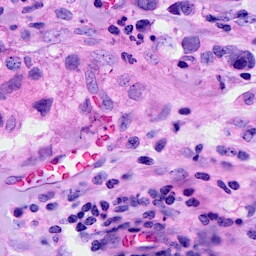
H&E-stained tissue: Breast